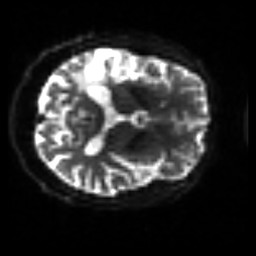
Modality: sbref
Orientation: axial
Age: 54
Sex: male
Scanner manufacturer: siemens
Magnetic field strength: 3 T
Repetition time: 3.2 s
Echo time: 0.081 s